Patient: sex M, age 58
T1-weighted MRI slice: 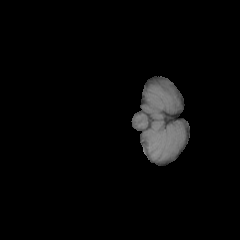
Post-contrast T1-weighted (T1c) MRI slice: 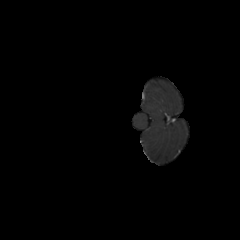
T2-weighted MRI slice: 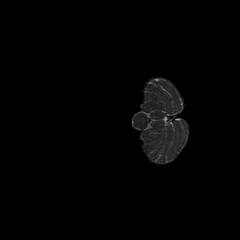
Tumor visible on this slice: no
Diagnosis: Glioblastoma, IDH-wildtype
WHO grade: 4